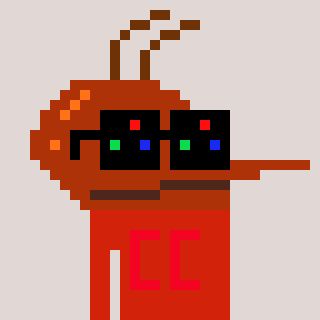
a pixel art character with square black sunglasses, a mosquito-shaped head and a red-colored body on a warm background